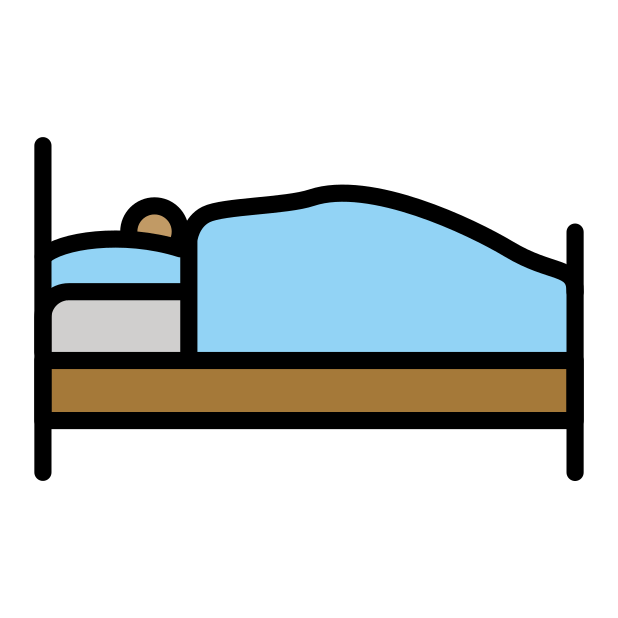
person in bed: medium skin tone